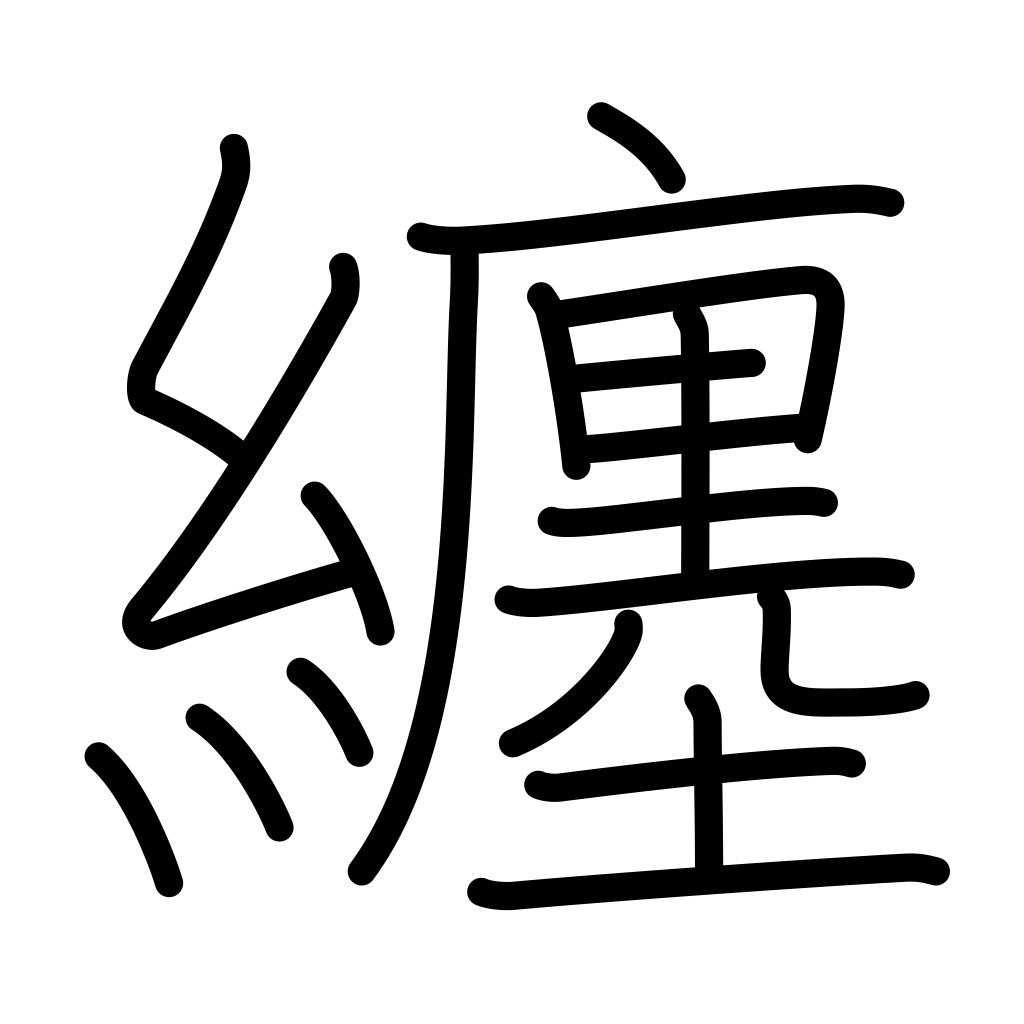
Meaning: wear, wrap, tie, follow around, collect